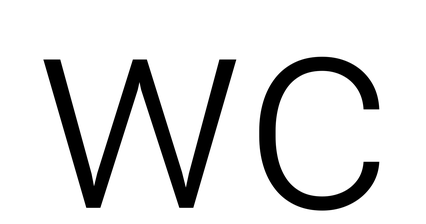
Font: Roboto_Light